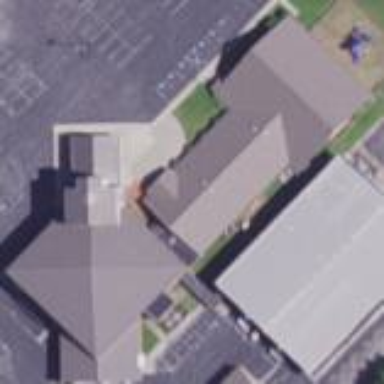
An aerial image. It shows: Beautiful church building.